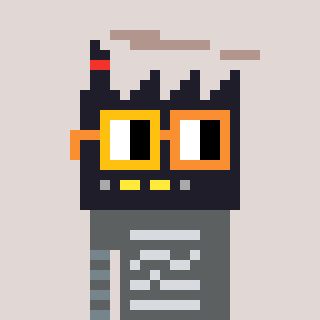
a pixel art character with square yellow and orange glasses, a factory-shaped head and a grayscale-colored body on a warm background